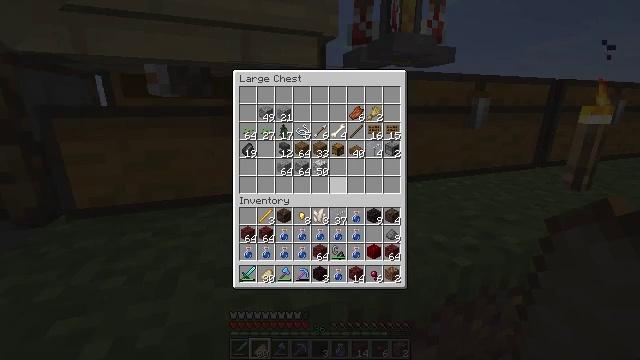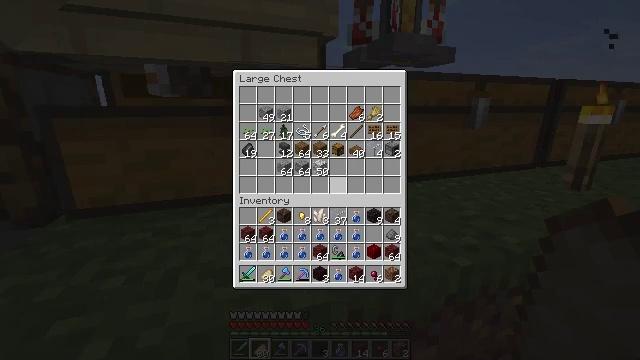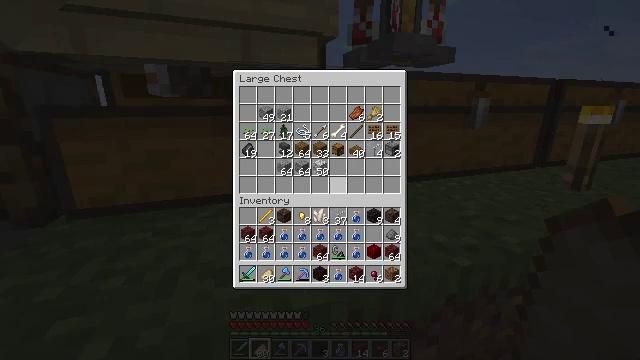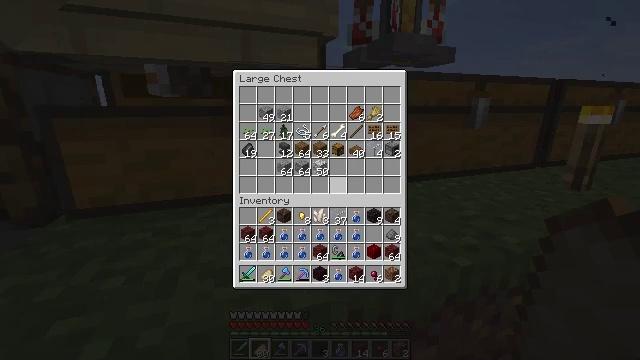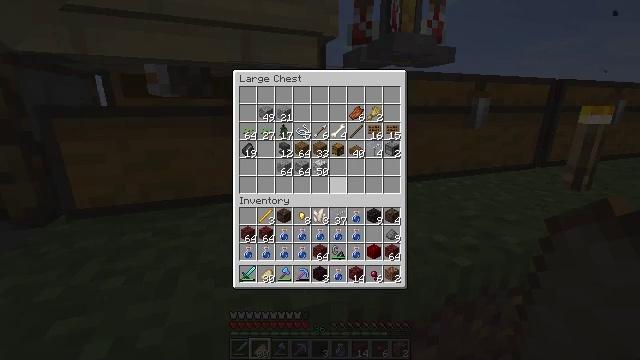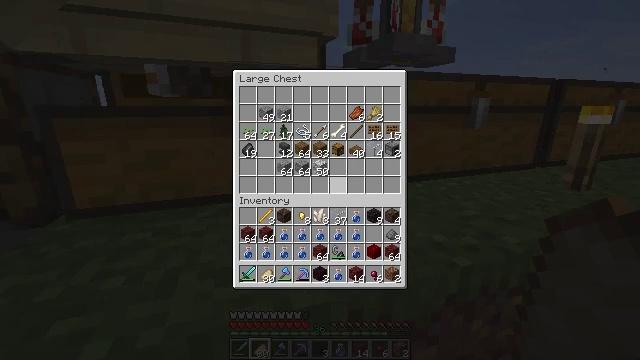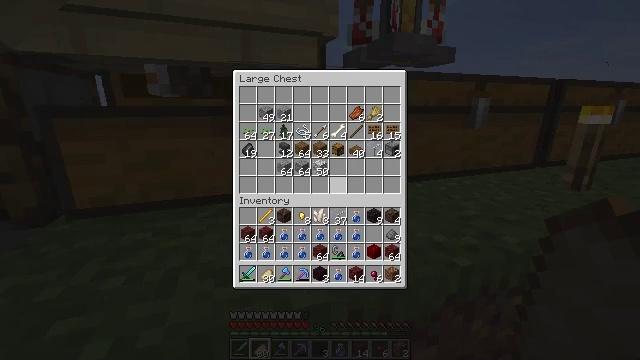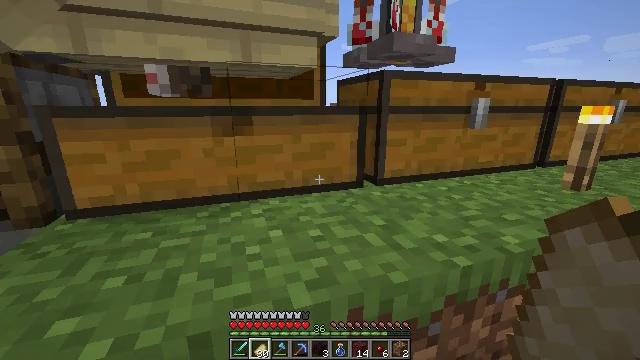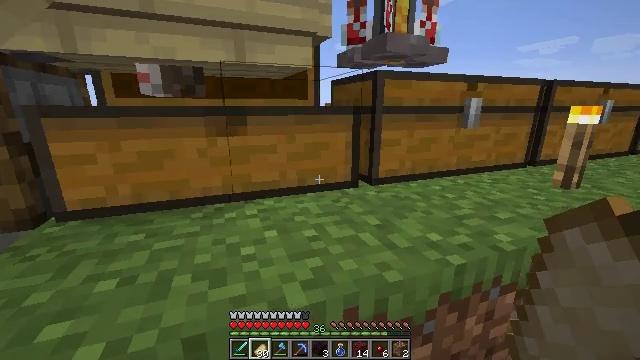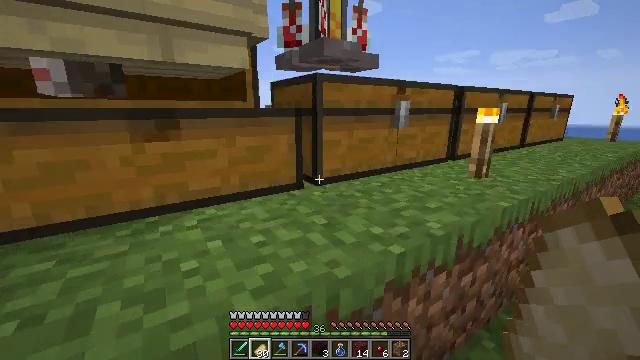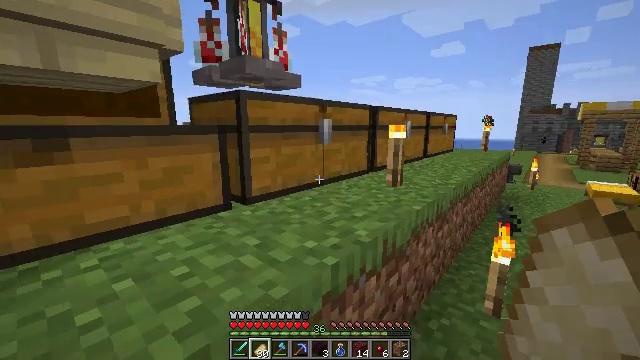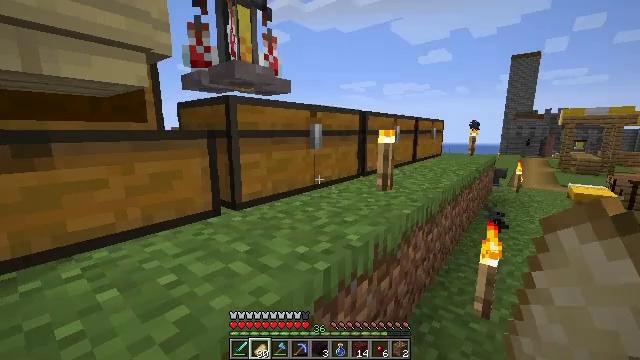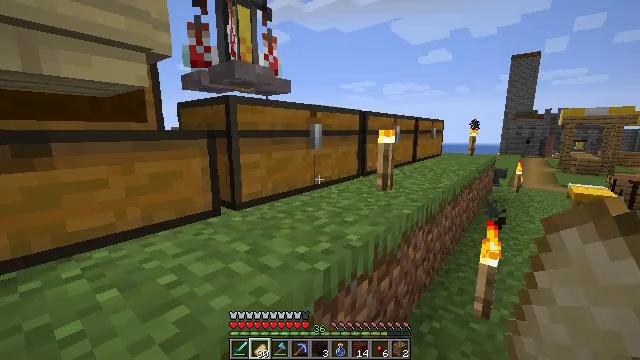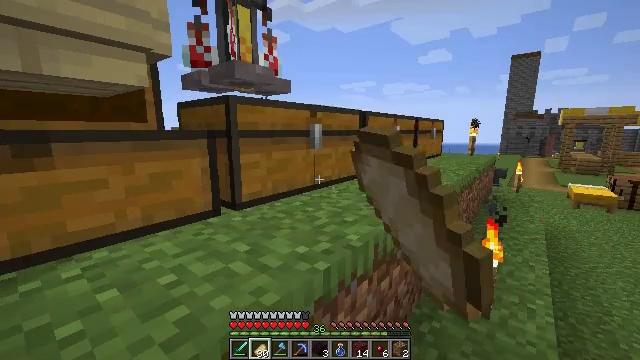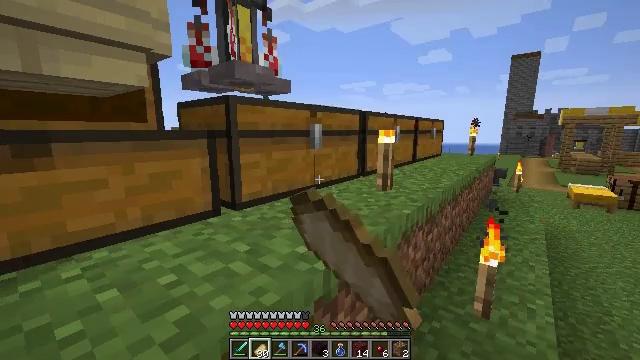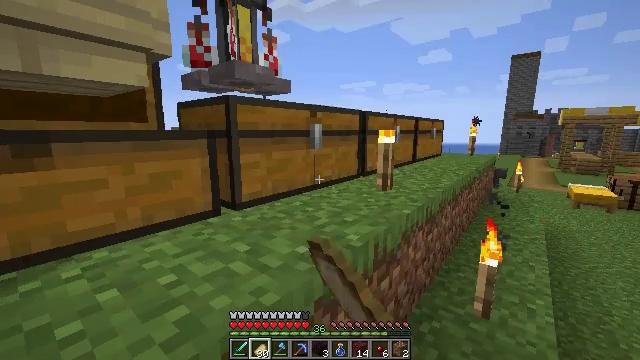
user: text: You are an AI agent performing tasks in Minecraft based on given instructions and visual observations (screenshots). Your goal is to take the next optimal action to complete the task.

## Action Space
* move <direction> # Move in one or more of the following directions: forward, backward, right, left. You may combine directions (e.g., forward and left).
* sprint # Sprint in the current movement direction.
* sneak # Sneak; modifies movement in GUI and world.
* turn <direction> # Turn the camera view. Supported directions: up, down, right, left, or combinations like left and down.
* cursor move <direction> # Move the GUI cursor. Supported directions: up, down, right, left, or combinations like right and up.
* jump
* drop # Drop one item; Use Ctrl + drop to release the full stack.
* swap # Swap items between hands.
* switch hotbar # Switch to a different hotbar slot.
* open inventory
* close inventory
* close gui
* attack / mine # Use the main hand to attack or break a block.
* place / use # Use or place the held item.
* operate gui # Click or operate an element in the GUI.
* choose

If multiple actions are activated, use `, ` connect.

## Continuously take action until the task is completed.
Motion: motion action
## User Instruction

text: Take sugarcane to craft sugar.
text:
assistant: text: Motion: no_op
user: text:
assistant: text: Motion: no_op
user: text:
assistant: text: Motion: no_op
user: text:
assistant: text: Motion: no_op
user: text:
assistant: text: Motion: no_op
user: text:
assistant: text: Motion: no_op
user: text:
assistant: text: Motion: no_op
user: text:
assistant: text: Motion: turn right, close gui
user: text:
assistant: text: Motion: turn right
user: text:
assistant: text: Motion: turn right and up
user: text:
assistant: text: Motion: turn right and up
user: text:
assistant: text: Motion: use / place
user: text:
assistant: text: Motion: use / place
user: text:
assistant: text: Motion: use / place
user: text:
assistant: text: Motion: use / place
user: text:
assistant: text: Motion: no_op
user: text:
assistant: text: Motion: open gui
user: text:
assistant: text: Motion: no_op
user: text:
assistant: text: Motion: no_op
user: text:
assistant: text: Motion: no_op
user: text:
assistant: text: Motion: no_op
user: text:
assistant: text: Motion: no_op
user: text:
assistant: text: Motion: no_op
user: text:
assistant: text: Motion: no_op
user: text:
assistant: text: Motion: no_op
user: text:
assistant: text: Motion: no_op
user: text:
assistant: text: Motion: no_op
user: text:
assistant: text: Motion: no_op
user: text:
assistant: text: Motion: no_op
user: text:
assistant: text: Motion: no_op